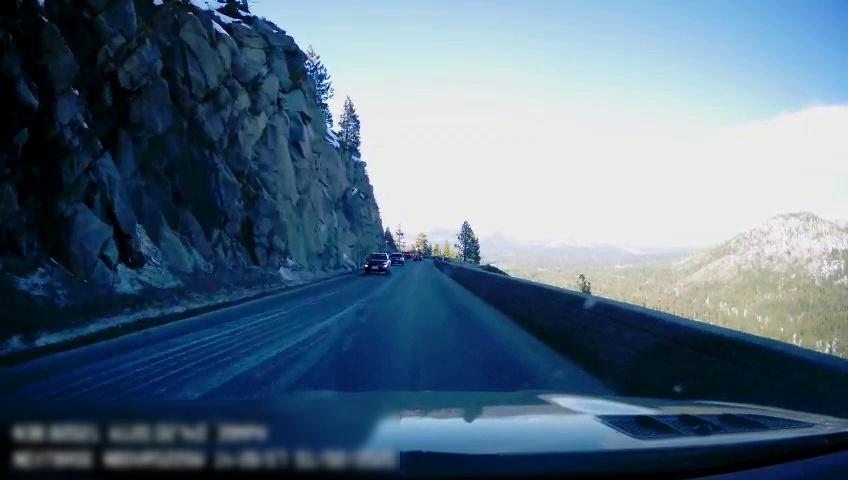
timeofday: Day
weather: Sunny
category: Drivable Space
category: Vehicles | SUV
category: Vehicles | SUV
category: Lanes | Opposite Lane